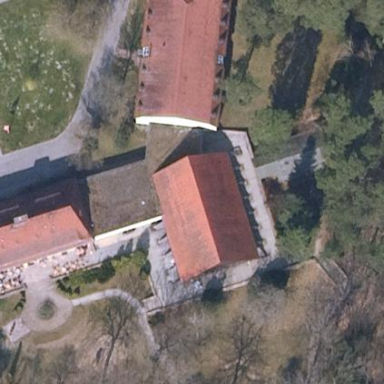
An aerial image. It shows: Hotel building.